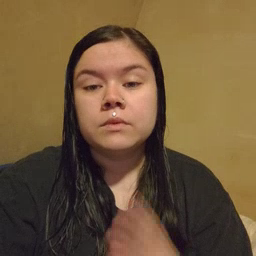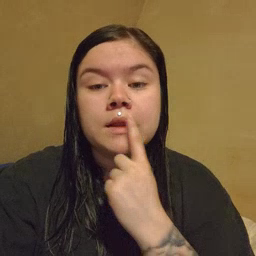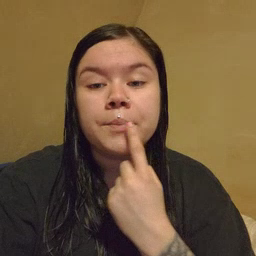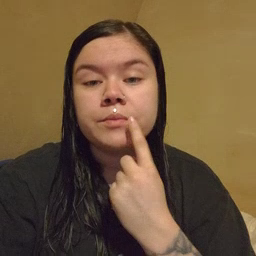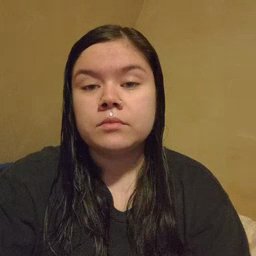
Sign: lips